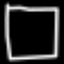
Label: square